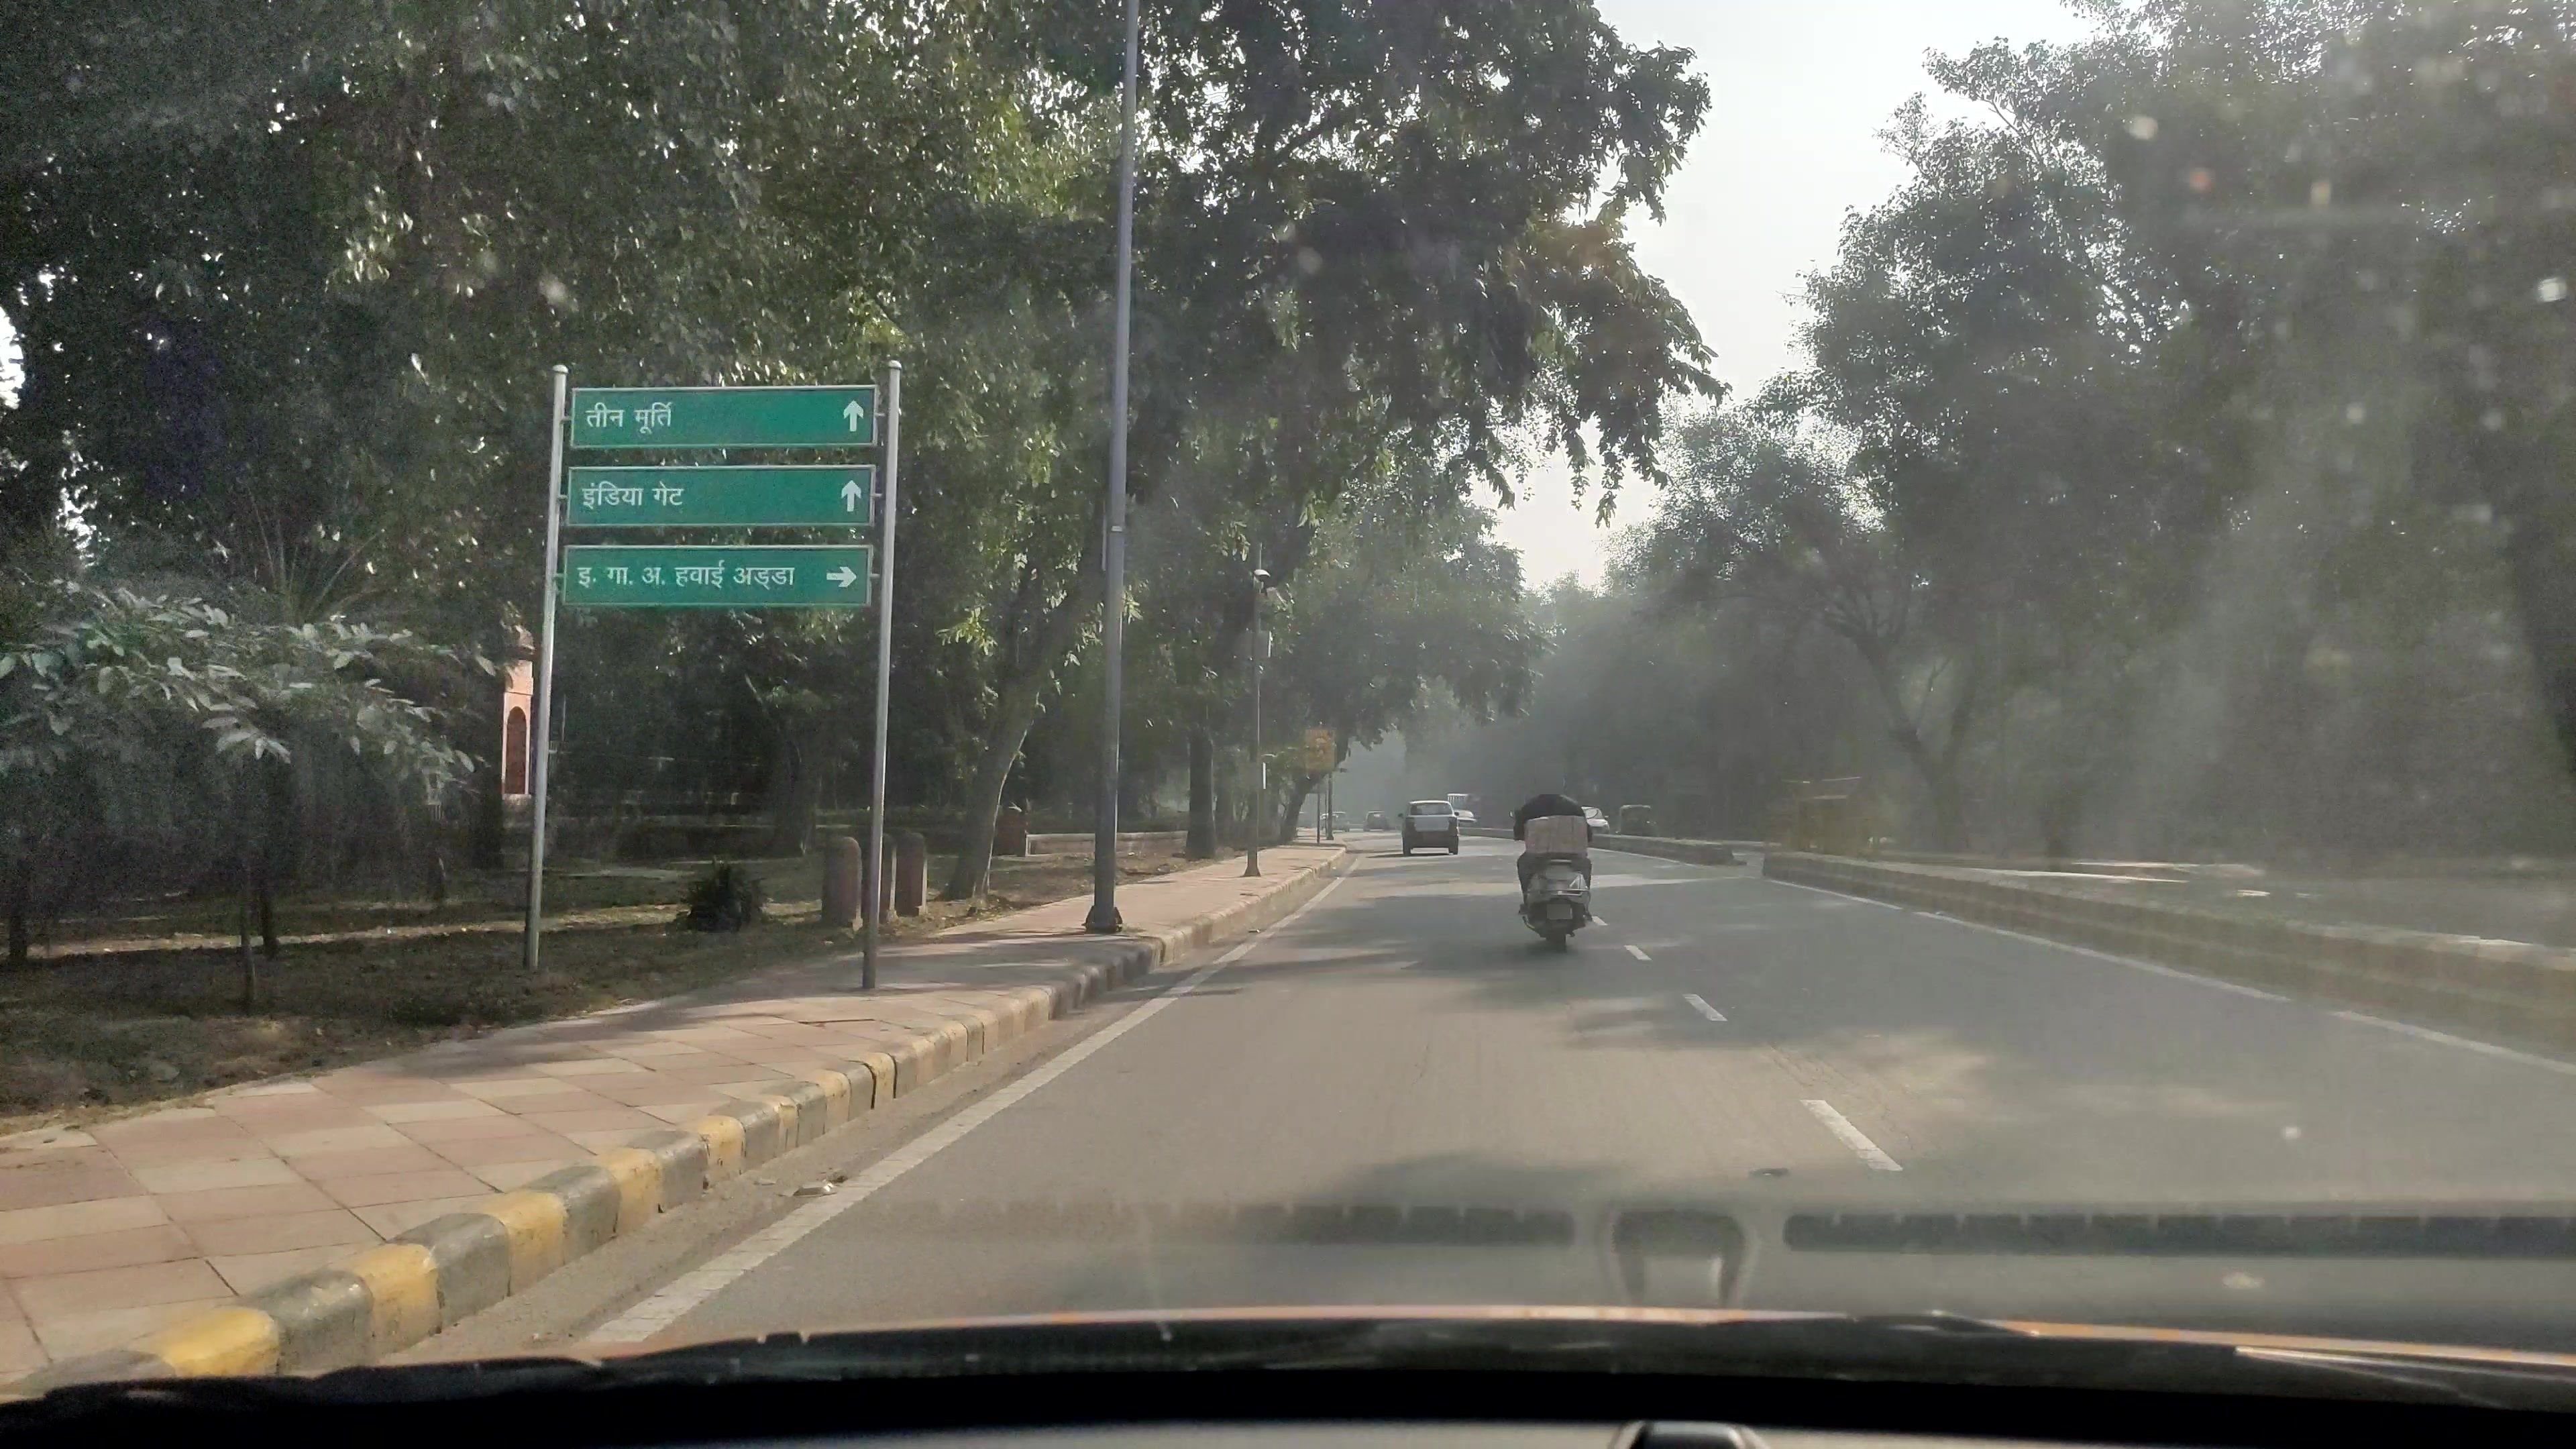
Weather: clear
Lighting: day
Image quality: slightly poor
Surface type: driving surface
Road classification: secondary
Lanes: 2.0
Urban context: urban centre
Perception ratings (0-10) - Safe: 3.77, Lively: 7.5, Beautiful: 3.51, Boring: 4.01, Depressing: 1.49, Wealthy: 4.54